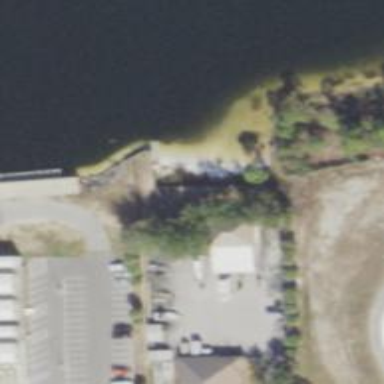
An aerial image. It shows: Man-made pier.